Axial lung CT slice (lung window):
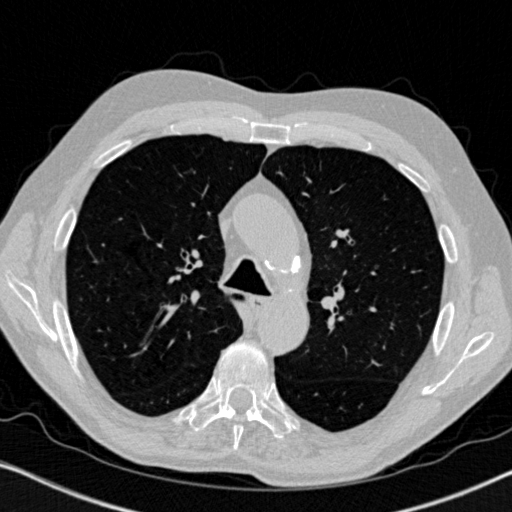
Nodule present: no